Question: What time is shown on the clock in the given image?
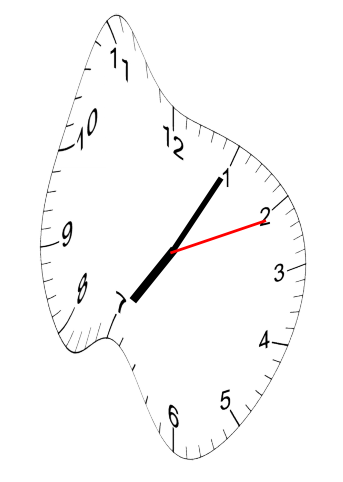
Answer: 07:05:11